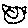
Label: cat